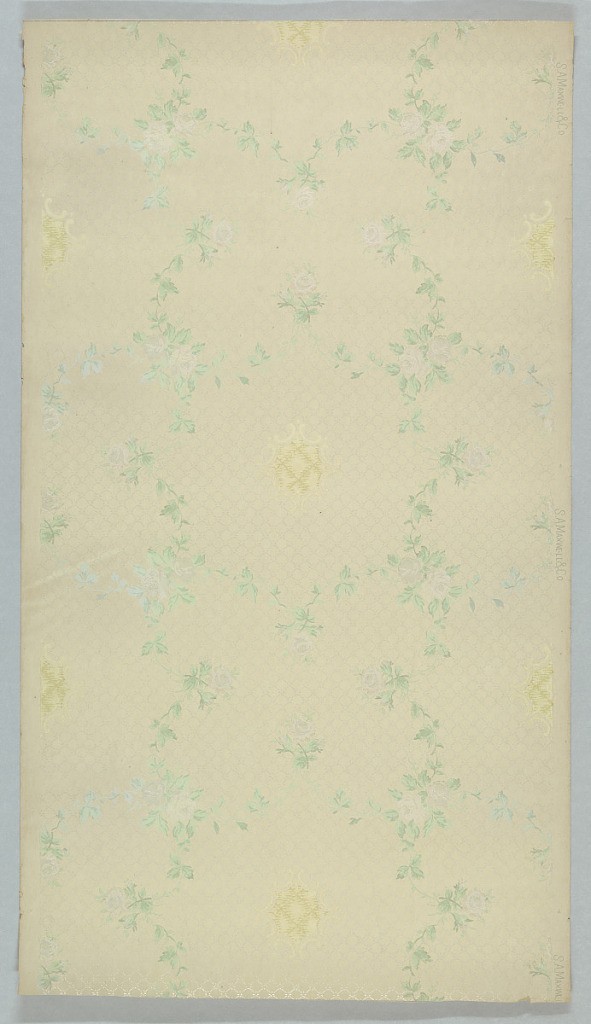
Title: Ceiling paper
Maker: Maxwell & Co., S.A., Chicago, Illinois, USA
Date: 1905–1915
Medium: Machine-printed paper, liquid mica
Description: Small round yellow motif having quilted or tufted effect surrounded by circle of vining foliage. Printed on background patterned with very small grid or tufting.